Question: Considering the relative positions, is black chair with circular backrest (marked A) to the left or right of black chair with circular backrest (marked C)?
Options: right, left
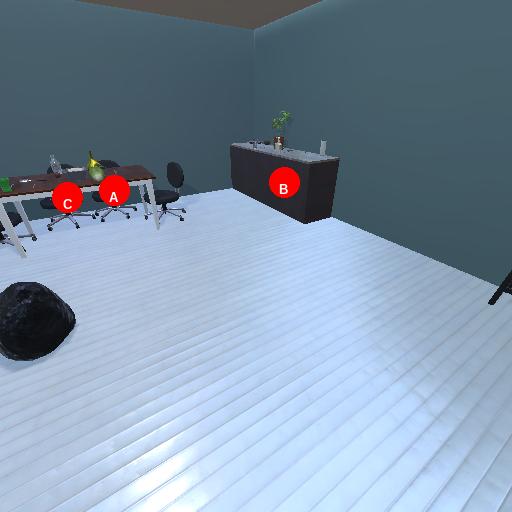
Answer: right